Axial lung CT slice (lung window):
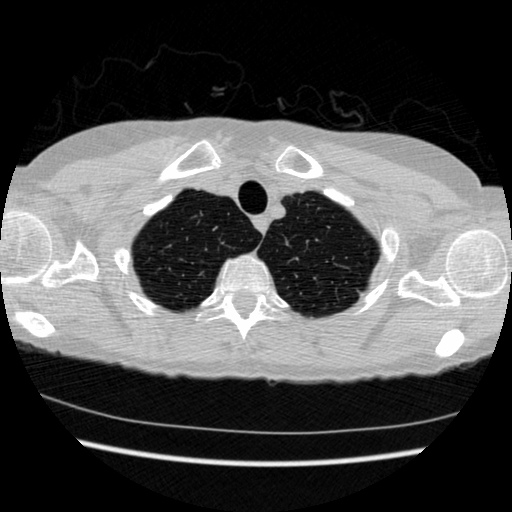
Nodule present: no